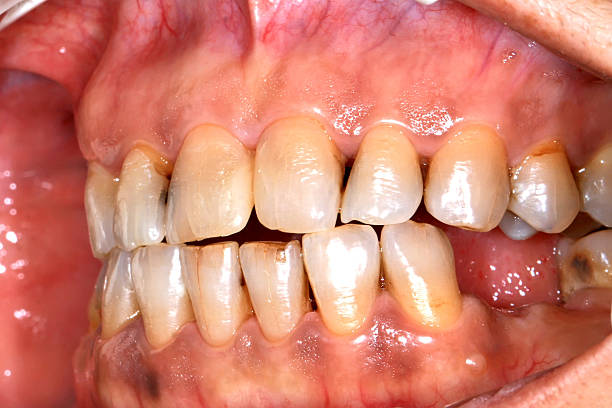
Condition: Gingivitis